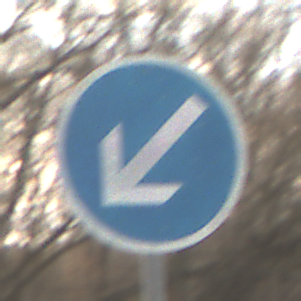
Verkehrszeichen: VorgeschriebeneVorbeifahrtLinks
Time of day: SunriseSunset
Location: Outdoor (Nature)
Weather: PartlyCloudy
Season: NotSpecified
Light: Natural